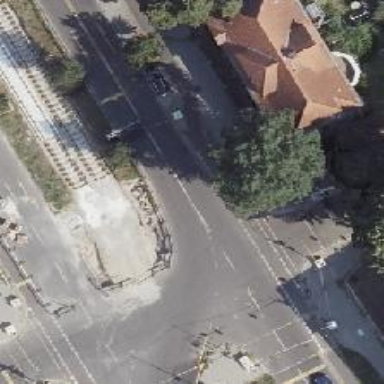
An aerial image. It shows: Uncontrolled tram railway crossing.